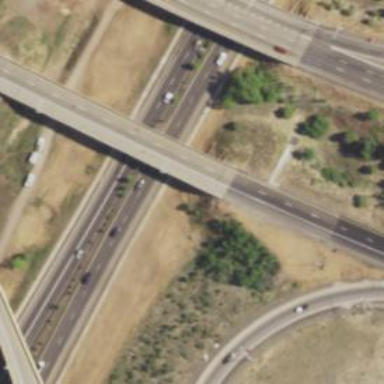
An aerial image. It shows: Motorway bridge with asphalt surface.